Question: A few days ago I asked a question titled <URL>. To summarize the problem is the following code:
'''
class MyClass<T> where T : enum // Not possible in C#
{
}
'''
I was introduced to code contracts and that I could produce a compile time warning for the problem, which is all I want (to be informed at compile time that 'T' should be an 'enum'). I tried the follwing code (<URL>.
'''
class MyClass<T>
{
public MyClass()
{
Contract.Requires(typeof(System.Enum).IsAssignableFrom(typeof(T)));
}
}
'''
It only produces a useless runtime error. I be able to produce a compile time warning but I can't get it to work. Can anyone tell me what I'm doing wrong?
Here's a picture of project's Code Contracts setting:

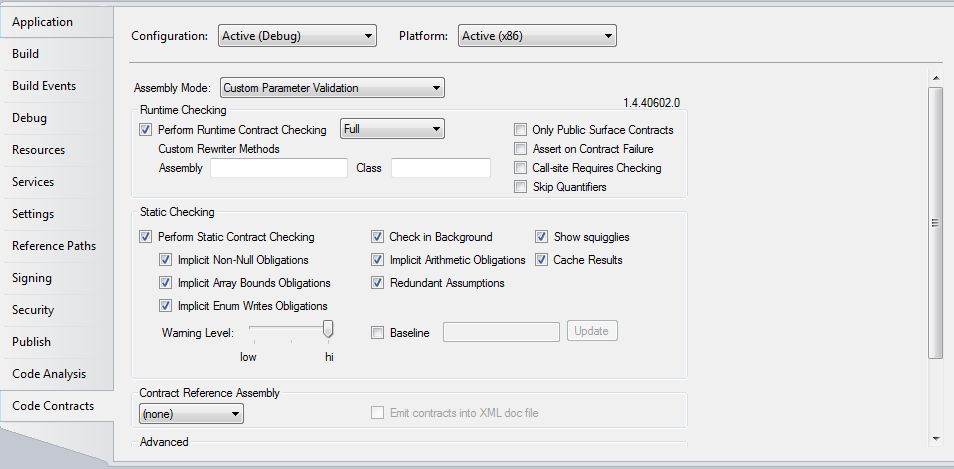
Answer: So, I wrote the following code in a file:
'''
public class SomeClass<T>
{
[ContractInvariantMethod]
private void Invariants()
{
Contract.Invariant(typeof(System.Enum).IsAssignableFrom(typeof(T)));
}
/// <summary>Initializes a new instance of the SomeClass class.</summary>
/// <param name="dependency"></param>
public SomeClass()
{
}
}
public class SomeOtherClass
{
public SomeOtherClass()
{
var myClass = new SomeClass<int>();
}
}
'''
From there, I went into the Code Contracts section of the project options and checked all checkboxes under "static checking". I then turned the warning level to "high". When I rebuilt the solution, I received a warning: "Code Contracts: invariant requires unproven: typeof(...)" that corresponded to the class invariant.
From there, I set the warning level back to low and saw that there was no warning, ala what you're reporting. So, I think that setting the warning level to high is what you need.
If that doesn't work, you might try following what I did and defining your contract as a class invariant (which, pedantically, I would suggest doing anyway because this is more of a class level invariant, conceptually, than a result of your constructor's execution).
Edit: I saw your screenshot after I posted, so I'd amend this to suggest using my "if that doesn't work" suggestion with the class level invariant instead of the requires invocation from the xtor.